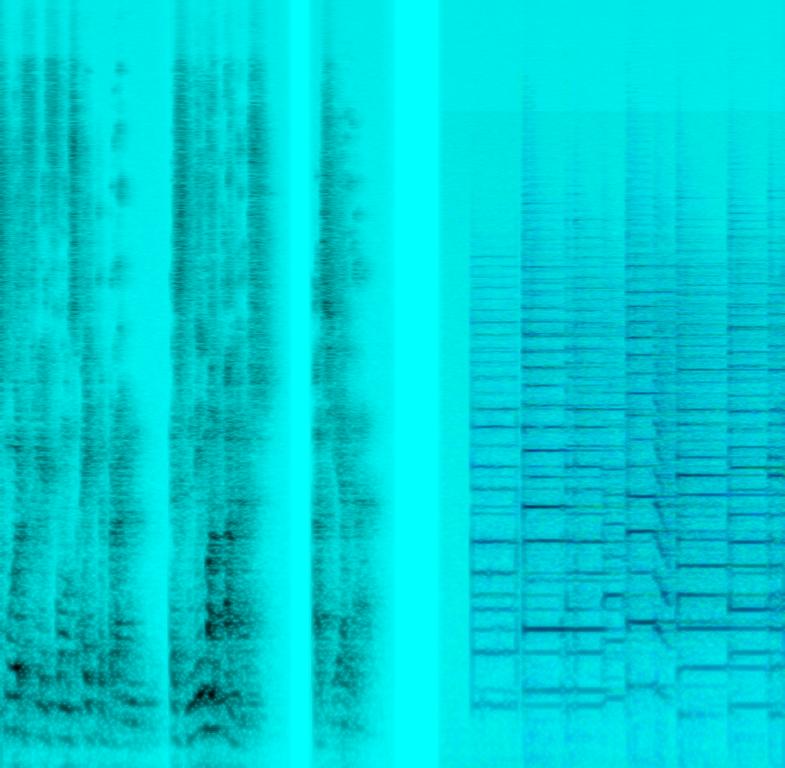
This song contains two acoustic guitars picking a melody. A digital drum is playing a simple groove when a male voice starts to sing in a higher register with backing vocals. Then the melody drops one octave. The guitars are panned to the left and right side of the speakers. This song may be playing on a road trip with friends.